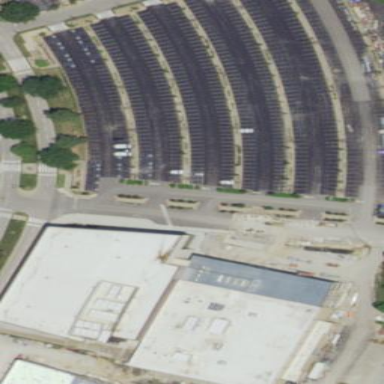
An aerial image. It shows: Parking area with surface.